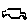
Label: car